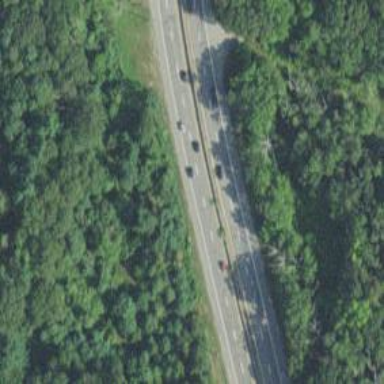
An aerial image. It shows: Asphalt trunk highway which is also expressway.